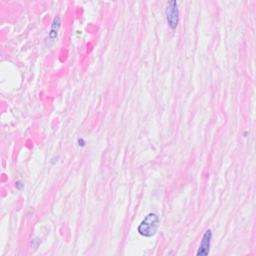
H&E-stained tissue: Breast